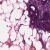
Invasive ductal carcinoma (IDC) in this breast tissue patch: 0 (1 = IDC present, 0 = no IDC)